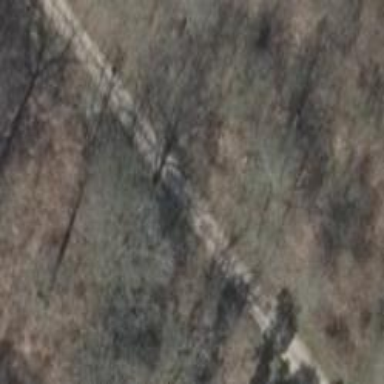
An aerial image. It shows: Track road with ground surface.